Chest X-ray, AP view. Patient: 52 years old, sex M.
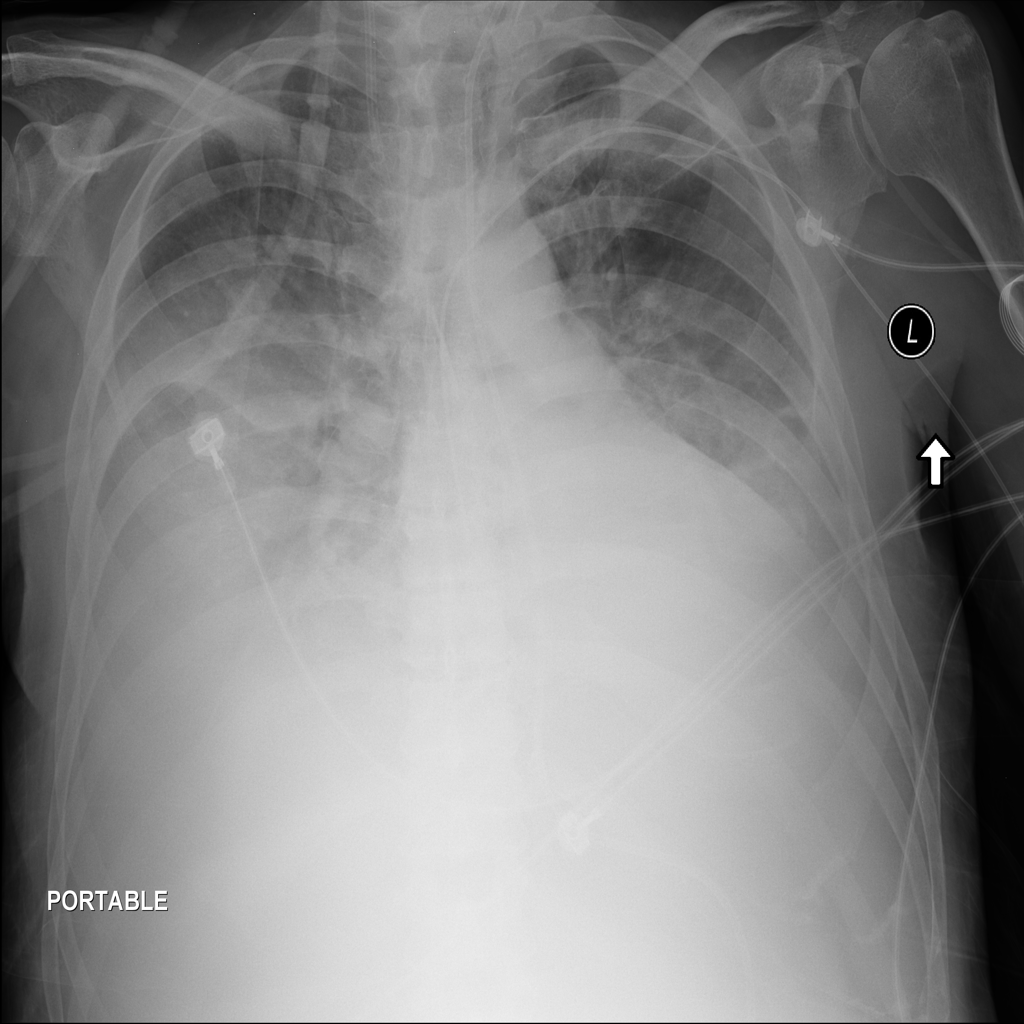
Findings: Effusion, Infiltration